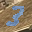
Label: 3